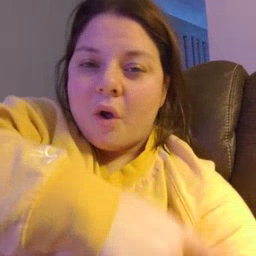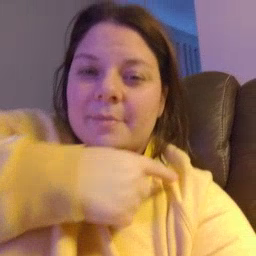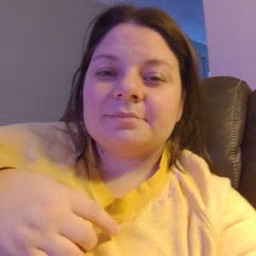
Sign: arm